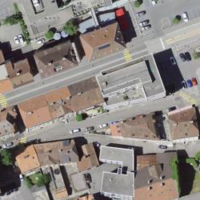
EUNIS habitat code: 54
Species observed at this site:
Bellis perennis
Hedera helix
Asplenium trichomanes